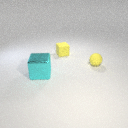
small yellow rubber cube behind large cyan metal cube